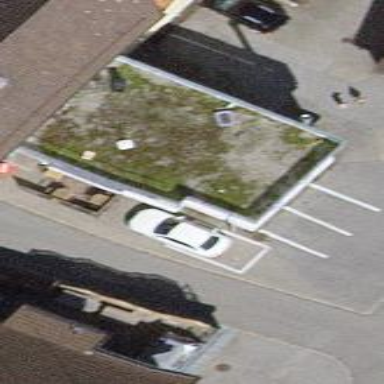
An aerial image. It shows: Garage building.